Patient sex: M
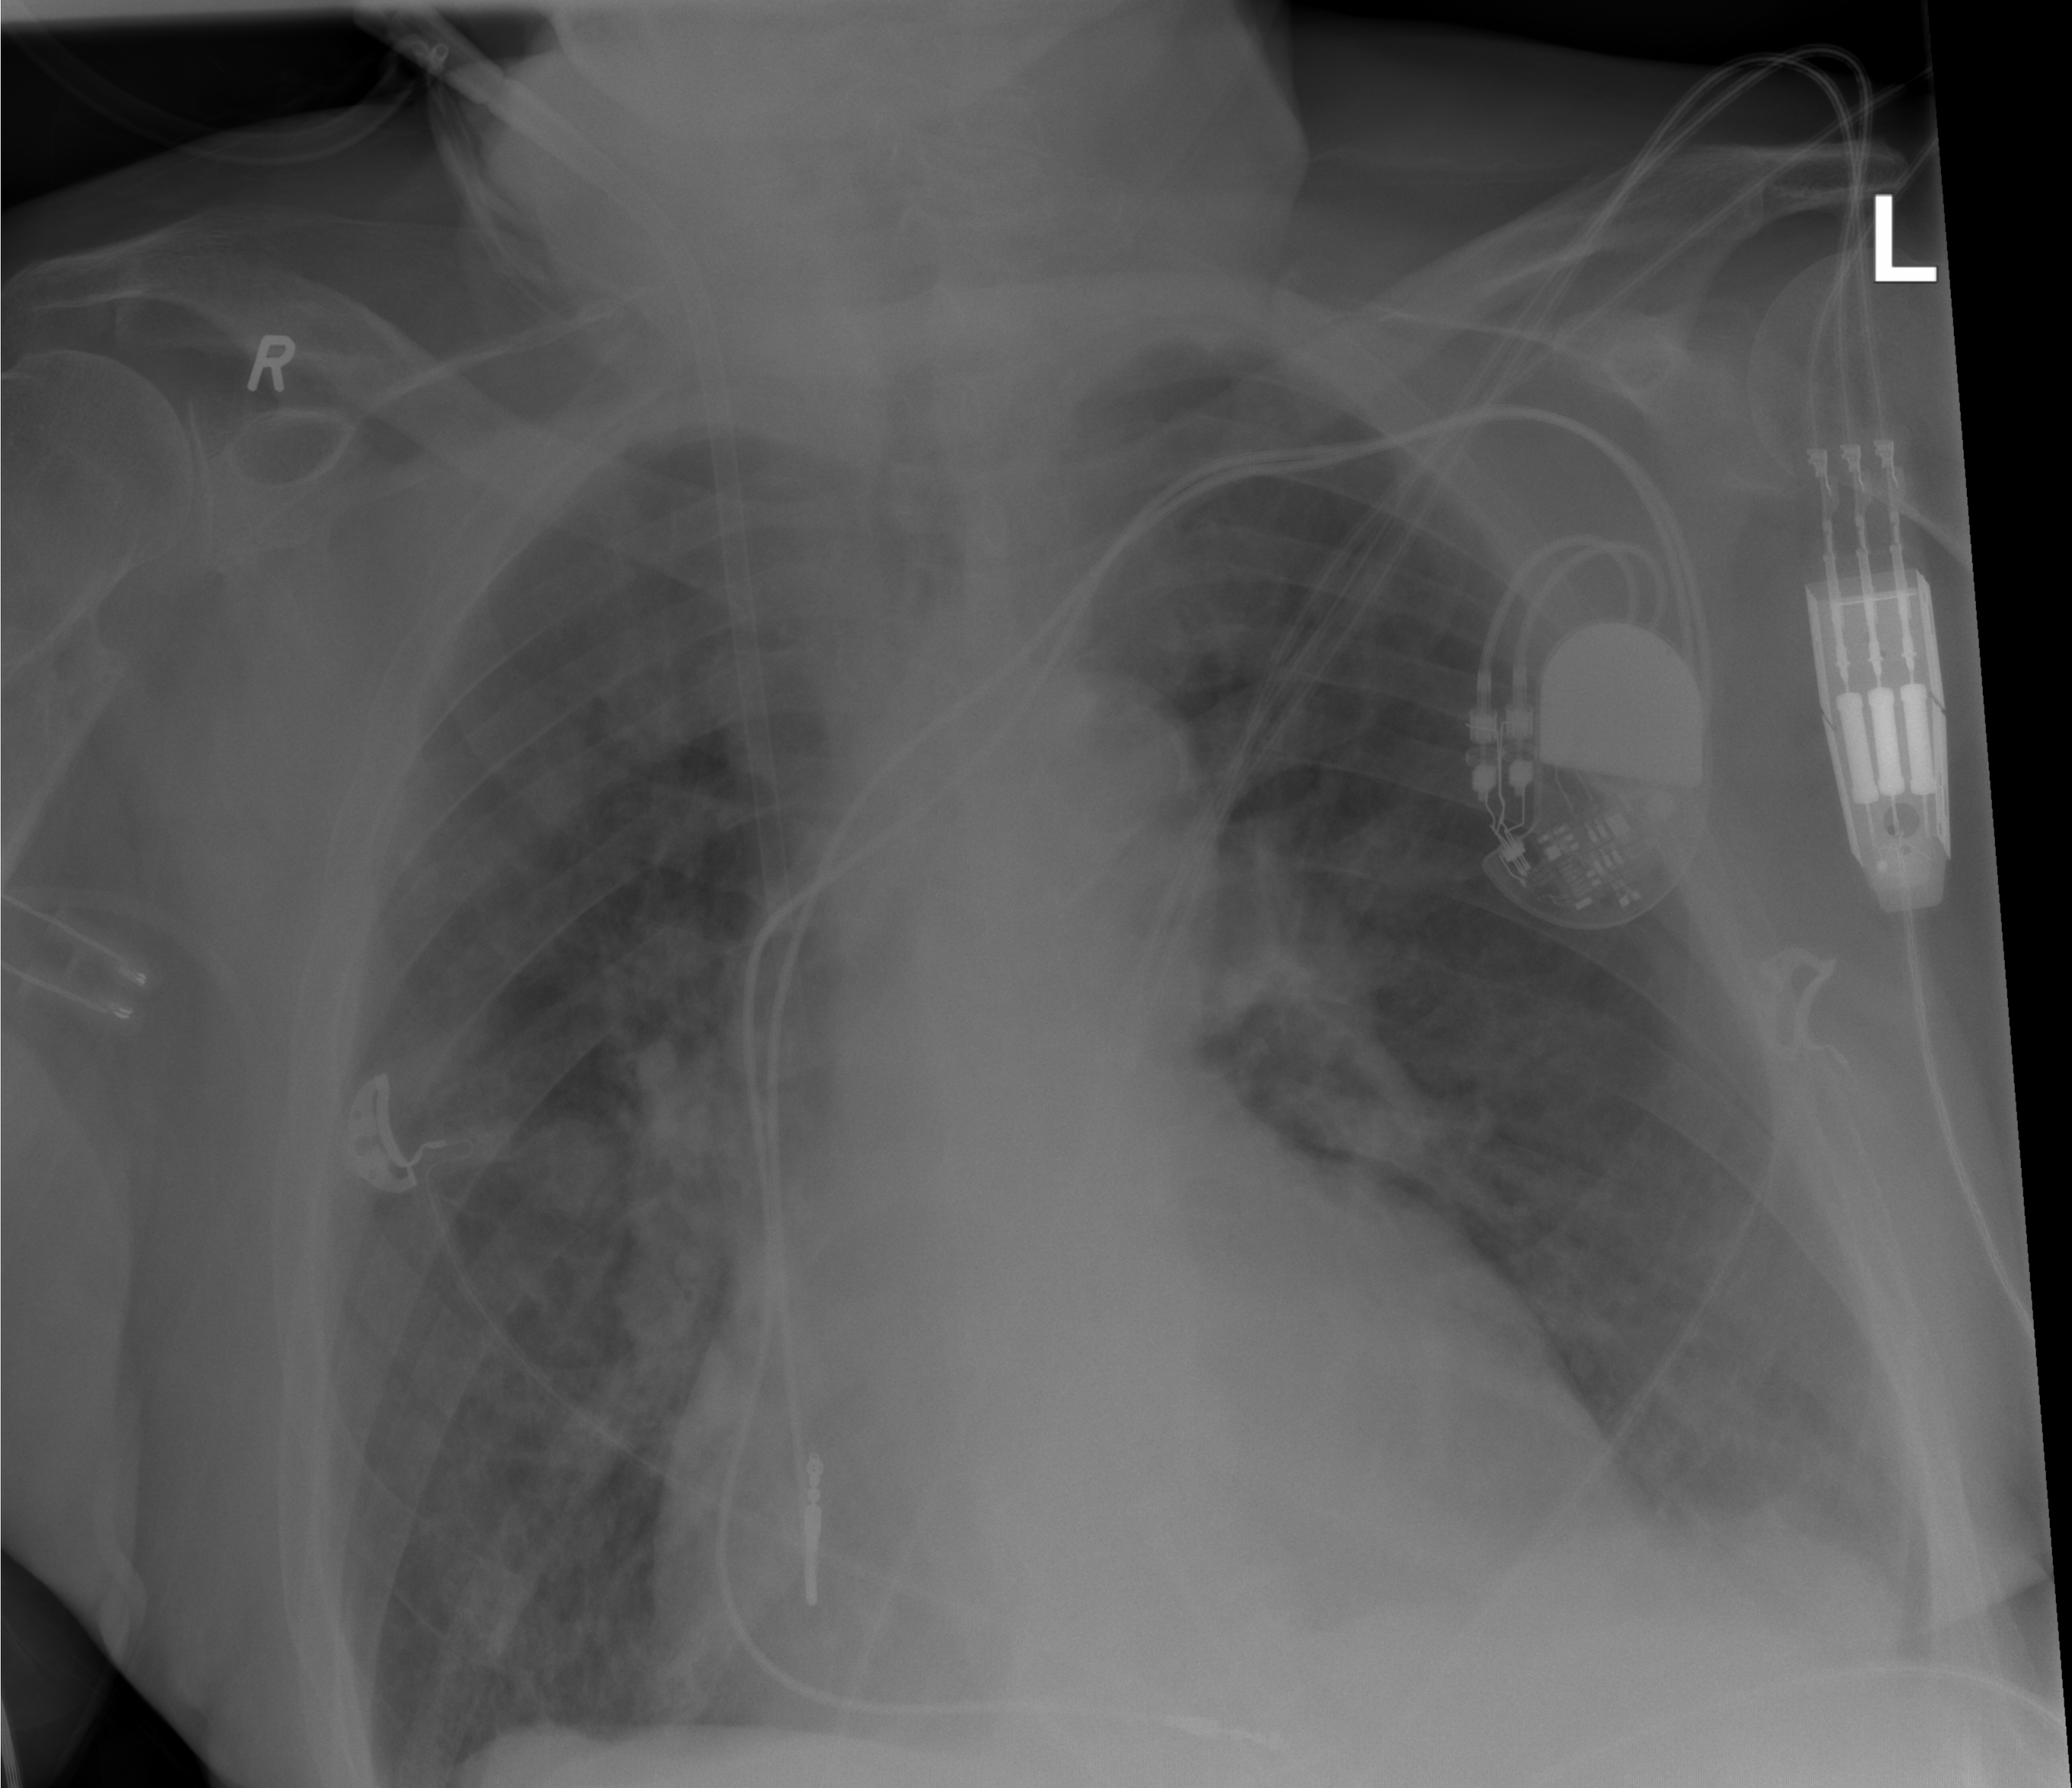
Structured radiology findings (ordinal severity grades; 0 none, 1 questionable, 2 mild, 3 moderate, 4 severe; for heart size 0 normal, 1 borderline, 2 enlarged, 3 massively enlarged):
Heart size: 2
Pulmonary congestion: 0
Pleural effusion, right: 0
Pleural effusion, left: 1
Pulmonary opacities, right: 0
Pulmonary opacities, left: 0
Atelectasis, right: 0
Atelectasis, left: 2